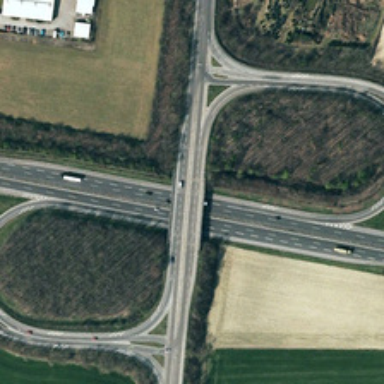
Many trees are near a viaduct with two circles .